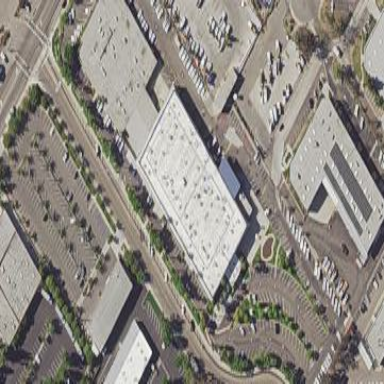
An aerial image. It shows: Office building.